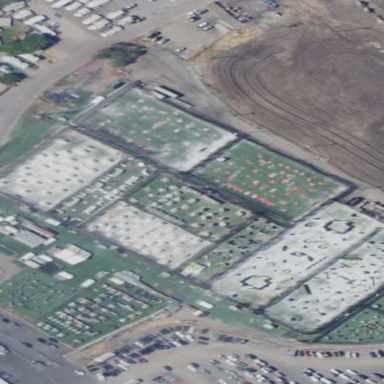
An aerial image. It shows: Sports center dedicated to paintball on leisure land.